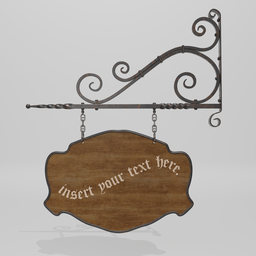
Label: decoration